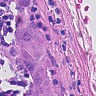
Metastatic tissue present: yes